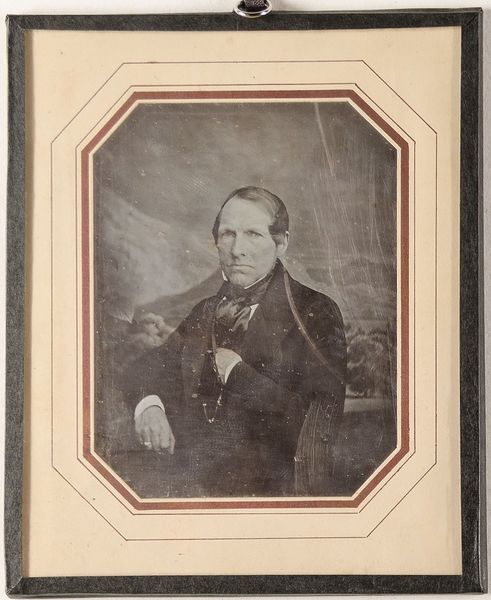
Titel: Unbekannter Mann
Standort: Hamburg
Institution: Museum für Kunst und Gewerbe Hamburg
Schlagwörter: mann, gesten, portrait, figur, foto, fotografie, photographie, photo, lichtbild, daguerreotypie, bildwerke, angewandte und bildende kunst, hessische systematik, porträt, armhaltungen, porträtfotografie, porträtphotographie, hüftbild